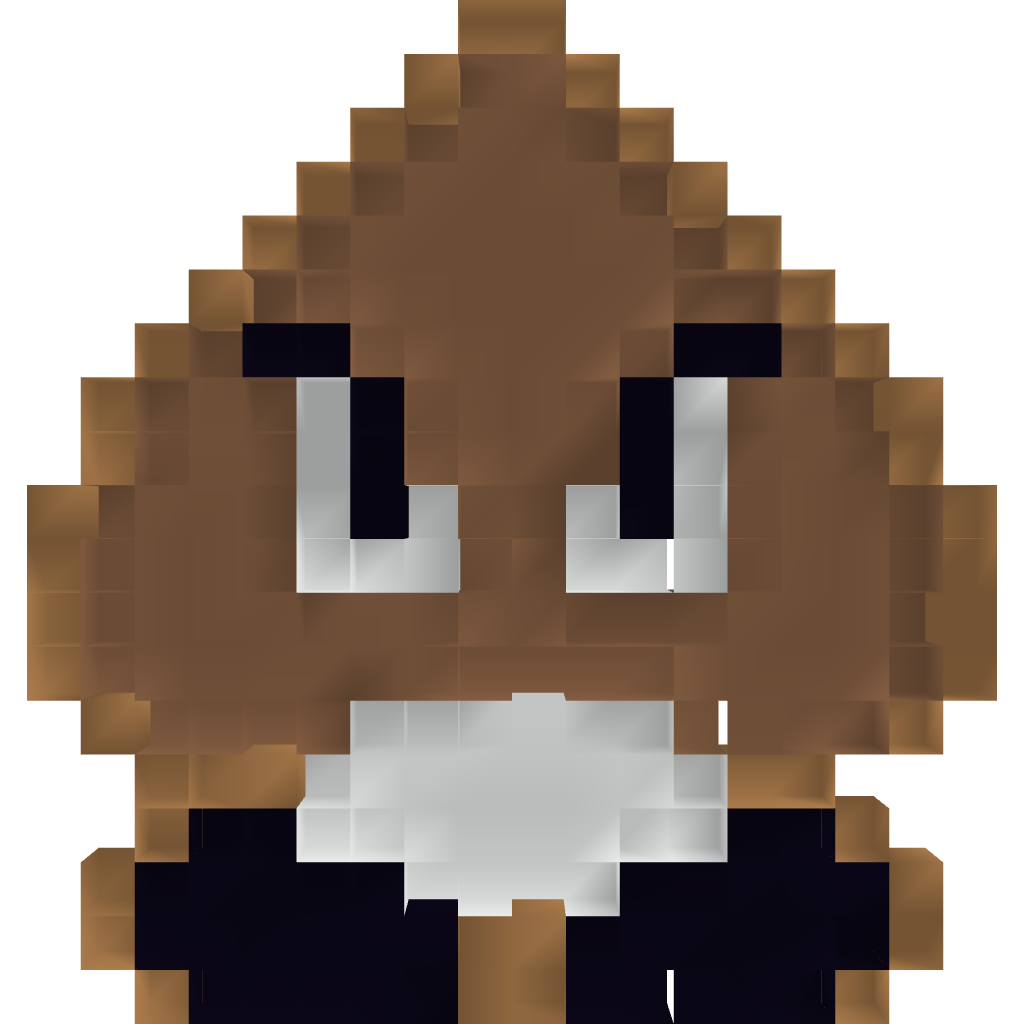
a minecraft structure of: Super Mario Goomba